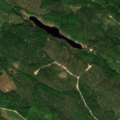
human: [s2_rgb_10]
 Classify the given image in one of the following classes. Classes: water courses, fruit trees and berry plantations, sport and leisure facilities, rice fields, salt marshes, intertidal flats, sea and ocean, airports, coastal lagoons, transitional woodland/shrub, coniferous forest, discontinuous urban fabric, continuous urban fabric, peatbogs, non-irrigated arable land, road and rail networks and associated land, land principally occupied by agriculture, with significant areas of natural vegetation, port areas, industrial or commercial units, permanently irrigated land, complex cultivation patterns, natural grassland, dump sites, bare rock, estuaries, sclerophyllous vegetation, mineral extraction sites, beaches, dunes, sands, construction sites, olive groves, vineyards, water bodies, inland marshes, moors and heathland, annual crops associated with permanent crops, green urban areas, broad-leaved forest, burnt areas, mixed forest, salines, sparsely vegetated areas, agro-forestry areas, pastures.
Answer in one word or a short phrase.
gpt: coniferous forest, mixed forest